Question: Recently I installed the NoScript plugin in firefox to control the execution of javascript. I noticed that some websites use some fancy unicode charaters as place holders for images, which are replaced with images once I allow javascript. One example site is github.com, see the screenshot which was taken before I enabled javascript.
What's the advantage of this instead of simply place the image directly in html or css?

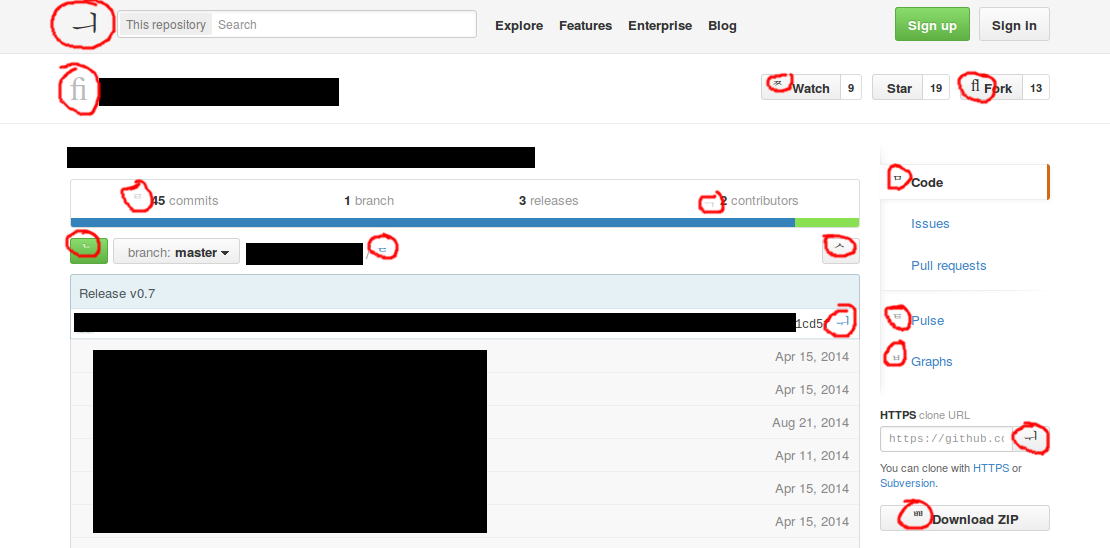
Answer: The sites are using an icon font (or more than one).
An icon font is a regular font file that contains images. It's a technique to cut down on HTTP requests and to enable some other features.
Now, how or why that's defeated by the NoScript plugin, I don't know. ( -- it's apparently a configurable NoScript option, which is selected by default. All '@font-face' rules are blocked, ostensibly for security reasons.)
In your GitHub sample, a quick trip into the developer tools shows that there's a font called "octicons".